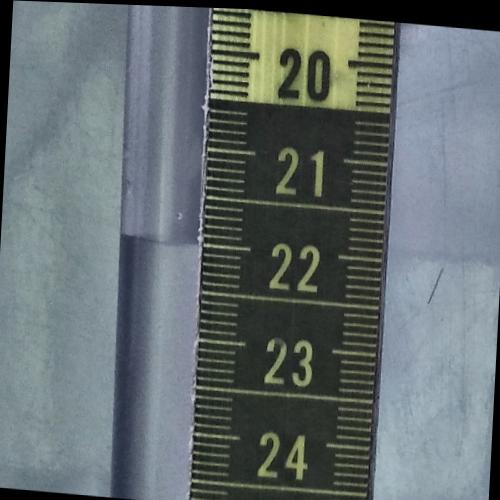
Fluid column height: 22.0 cm